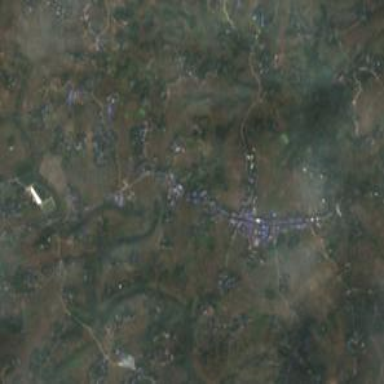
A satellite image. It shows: Township classified as town.